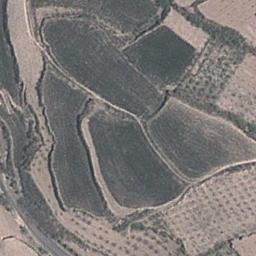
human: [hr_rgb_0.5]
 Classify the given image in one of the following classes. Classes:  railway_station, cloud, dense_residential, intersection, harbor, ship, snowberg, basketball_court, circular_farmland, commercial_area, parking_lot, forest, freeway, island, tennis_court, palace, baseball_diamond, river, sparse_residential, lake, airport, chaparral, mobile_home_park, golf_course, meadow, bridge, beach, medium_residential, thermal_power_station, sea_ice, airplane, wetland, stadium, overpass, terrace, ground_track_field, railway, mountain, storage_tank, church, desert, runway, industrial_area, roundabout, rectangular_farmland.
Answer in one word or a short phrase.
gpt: terrace